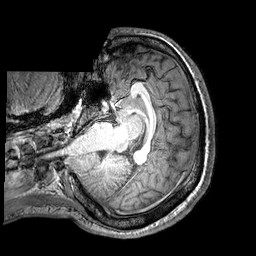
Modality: T1w
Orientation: axial
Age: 21
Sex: male
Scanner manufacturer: philips
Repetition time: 0.008913 s
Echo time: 0.0046 s